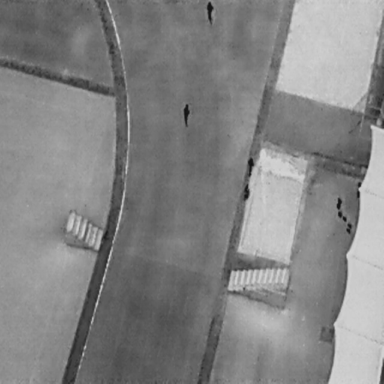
There are four People in the infrared image.